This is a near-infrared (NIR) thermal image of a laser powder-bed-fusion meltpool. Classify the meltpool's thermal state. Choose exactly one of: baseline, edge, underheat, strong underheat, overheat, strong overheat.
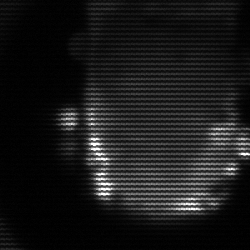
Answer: baseline